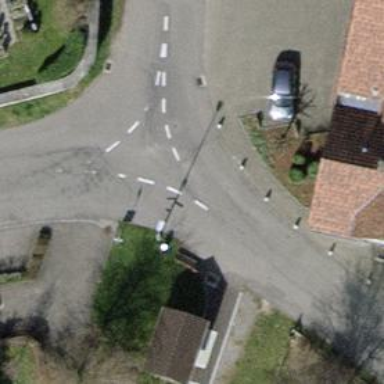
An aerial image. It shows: Public transport stop position.